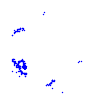
Particle: pion